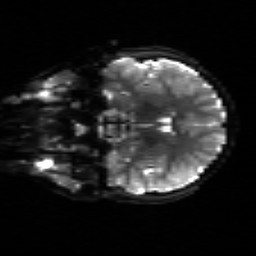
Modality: sbref
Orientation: coronal
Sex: male
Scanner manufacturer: siemens
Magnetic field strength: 3 T
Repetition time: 5 s
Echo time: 0.071 s